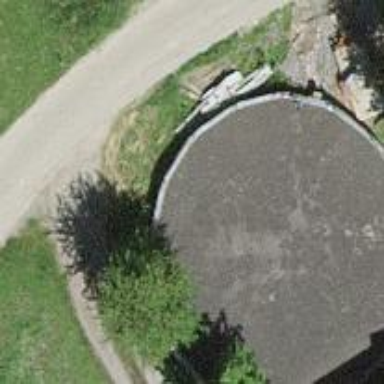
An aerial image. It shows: Silo.